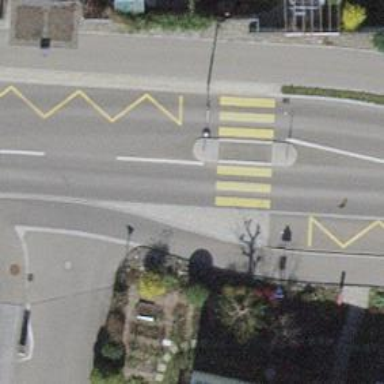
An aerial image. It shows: Pedestrian crossing with zebra markings on the footway.